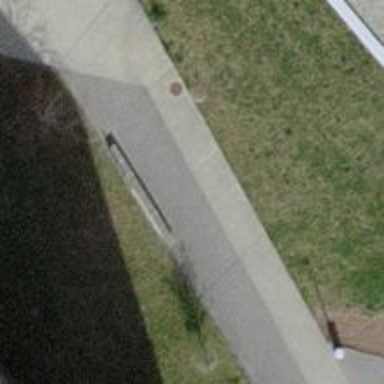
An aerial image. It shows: Concrete bench.